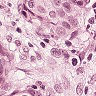
Metastatic tissue present: yes